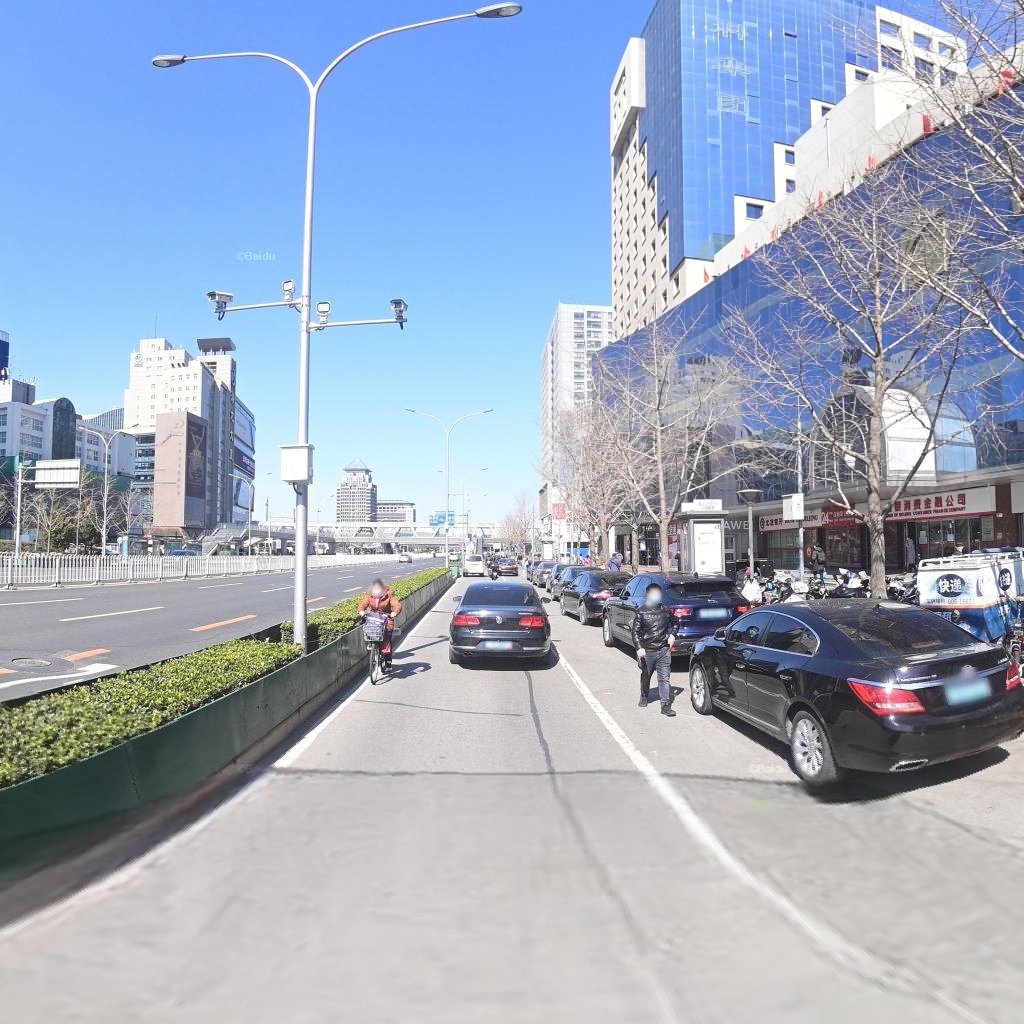
Region: Haidian
Road damage annotations: longitudinal patch, transverse patch, manhole cover